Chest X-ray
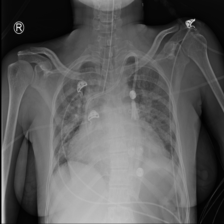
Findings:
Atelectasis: negative
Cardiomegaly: positive
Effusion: positive
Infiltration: negative
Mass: negative
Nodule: negative
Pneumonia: negative
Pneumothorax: negative
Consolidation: negative
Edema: negative
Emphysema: negative
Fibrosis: negative
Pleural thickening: negative
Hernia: negative